【题型】解答题　【知识点】解析几何　【难度】medium
已知椭圆 $\Gamma_1:\frac{x^2}{4}+\frac{y^2}{3}=1$，抛物线 $\Gamma_2:y^2 = 2px(p>0)$ 与 $\Gamma_1$ 有一个相同的焦点 $F$.过点 $F$ 作互相垂直的两条直线 $l$ 与 $l'$，直线 $l$ 与 $\Gamma_1$ 交于点 $A$、$B$，直线 $l'$ 与 $\Gamma_2$ 交于点 $C$、$D$.

(1) 求椭圆 $\Gamma_1$ 的离心率及抛物线 $\Gamma_2$ 的方程；

(2) 若直线 $l$ 的倾斜角为 $\frac{3\pi}{4}$，求 $AB$ 中点 $M$ 的坐标；

(3) 四边形 $ACBD$ 的面积是否存在最小值，若存在，求出最小值；若不存在，请说明理由.
【解答】
【答案】(1) 椭圆 $\Gamma_1$ 的离心率为 $\frac{1}{2}$，抛物线 $\Gamma_2$ 的方程为 $y^2 = 4x$；

(2) $\left(\frac{4}{7},\frac{3}{7}\right)$；

(3) 存在，最小值为 $8$.

【分析】
(1) 根据椭圆方程写出离心率和右焦点坐标，依题意得 $p=2$，可得抛物线方程；

(2) 由题设 $l:y=-(x-1)$，联立椭圆并应用韦达定理得 $x_1+x_2=\frac{8}{7}$，进而有 $y_1+y_2=\frac{6}{7}$，即可得中点坐标；

(3) 讨论直线 $AB$ 的斜率，斜率存在时，设直线 $AB$ 为 $y=k(x-1)$，则直线 $CD$ 为 $y=-\frac{1}{k}(x-1)$，分别联立椭圆、抛物线，应用韦达定理及弦长公式、三角形面积公式得到 $S_{ACBD}$ 关于 $k$ 的表达式，即可得结论.

【详解】
(1) 由题设 $\Gamma_1$ 的离心率为 $\frac{c}{a}=\frac{1}{2}$，且右焦点 $F(1,0)$，即为 $\Gamma_2:y^2=2px(p>0)$ 的焦点，

所以 $\frac{p}{2}=1 \implies p=2$，所以 $\Gamma_2:y^2=4x$，

综上，椭圆 $\Gamma_1$ 的离心率为 $\frac{1}{2}$，抛物线 $\Gamma_2$ 的方程为 $y^2=4x$。

(2) 由题设，知 $l:y=-(x-1)$，联立 $\Gamma_1:\frac{x^2}{4}+\frac{y^2}{3}=1$，则
\[
\frac{x^2}{4}+\frac{(x-1)^2}{3}=1,
\]
所以 $7x^2-8x-8=0$，显然 $\Delta>0$，则 $x_1+x_2=\frac{8}{7}$，则 $y_1+y_2=2-(x_1+x_2)=\frac{6}{7}$，

所以 $AB$ 中点 $M$ 的坐标为 $\left(\frac{4}{7},\frac{3}{7}\right)$.

(3)

依题意，若直线 $AB$ 斜率为 $0$，则 $|AB|=4$，$|CD|=4$，此时
\[
S_{ACBD}=\frac{1}{2}|AB||CD|=8.
\]
若直线 $AB$ 斜率不为 $0$，设直线 $AB$ 为 $y=k(x-1)$，则直线 $CD$ 为 $y=-\frac{1}{k}(x-1)$，且 $k \neq 0$，

联立 $y=k(x-1)$ 与 $\frac{x^2}{4}+\frac{y^2}{3}=1$，得 $(3+4k^2)x^2-8k^2x+4k^2-12=0$，且 $\Delta>0$，

则 $x_1+x_2=\frac{8k^2}{3+4k^2}$，$x_1x_2=\frac{4(k^2-3)}{3+4k^2}$，所以
\[
|AB|=\sqrt{1+k^2}\cdot|x_1-x_2|=\frac{12(1+k^2)}{3+4k^2},
\]
联立 $y=-\frac{1}{k}(x-1)$ 与 $y^2=4x$，得 $x^2-(2+4k^2)x+1=0$，且 $\Delta>0$，

则 $x_C+x_D=4k^2+2$，$x_Cx_D=1$，所以
\[
|CD|=\sqrt{1+\frac{1}{k^2}}\cdot|x_C-x_D|=4(1+k^2),
\]
所以
\[
S_{ACBD}=\frac{1}{2}|AB||CD|=6\times\frac{(k^2+\frac{3}{4})^2+\frac{1}{2}(k^2+\frac{3}{4})+\frac{1}{16}}{\frac{3}{4}+k^2}=6\times\left[(k^2+\frac{3}{4})+\frac{1}{16(k^2+\frac{3}{4})}+\frac{1}{2}\right],
\]
\[
\ge 6\times\left[2\sqrt{(k^2+\frac{3}{4})\cdot\frac{1}{16(k^2+\frac{3}{4})}}+\frac{1}{2}\right]=6,
\]
而 $k^2+\frac{3}{4}>\frac{3}{4}$，即等号不成立，

结合对勾函数性质知：$S_{ACBD}$ 在 $k^2+\frac{3}{4}\in(\frac{3}{4},+\infty)$ 上递增，即 $S_{ACBD}>8$.

综上，$S_{ACBD}\ge 8$，且直线 $AB$ 斜率为 $0$ 时，面积取得最小值为 $8$.

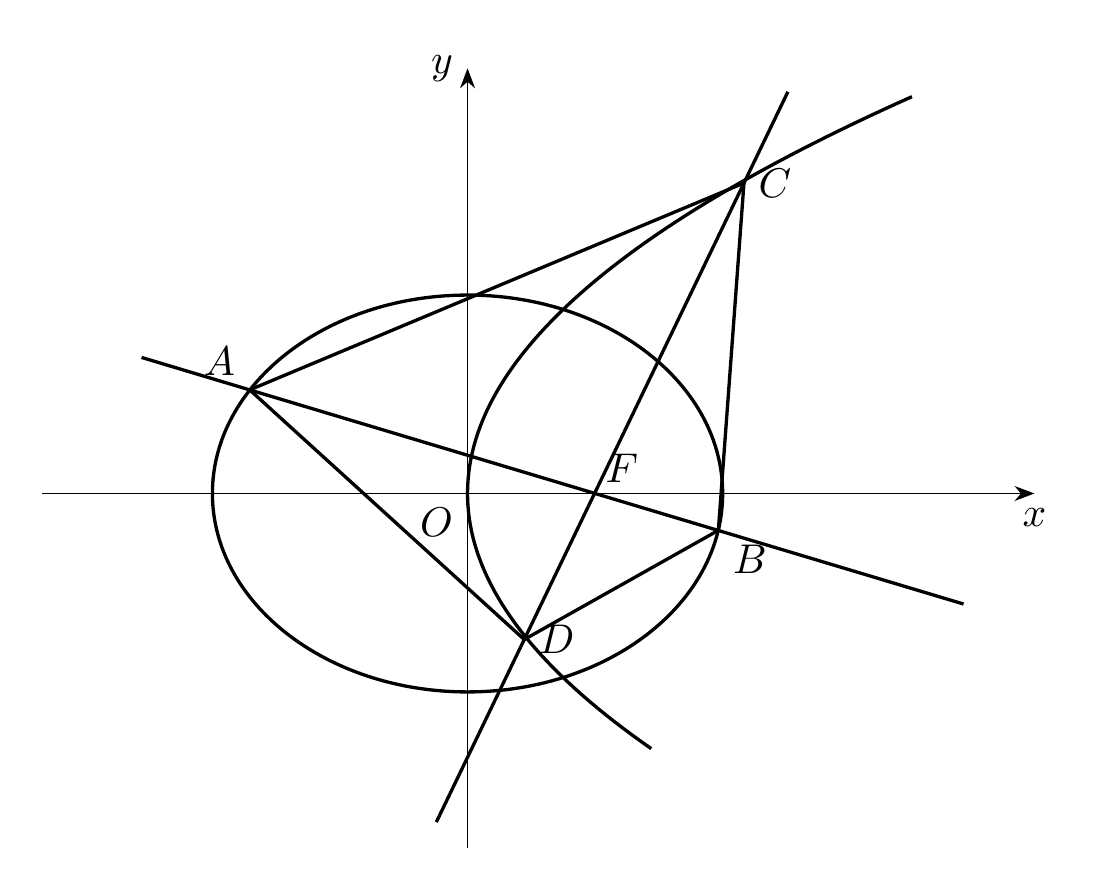